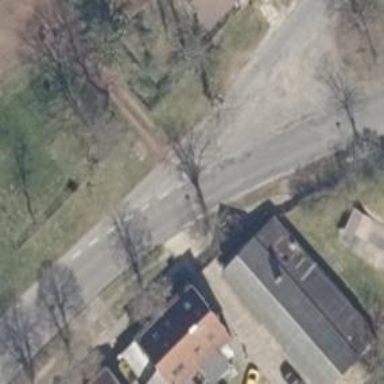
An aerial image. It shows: Asphalt road classified as tertiary.